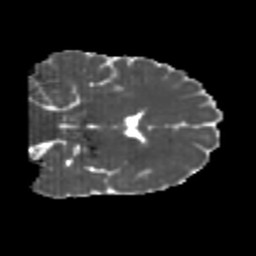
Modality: MD
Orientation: coronal
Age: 22
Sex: male
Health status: healthy
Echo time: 0.074 s